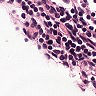
Metastatic tissue present: no